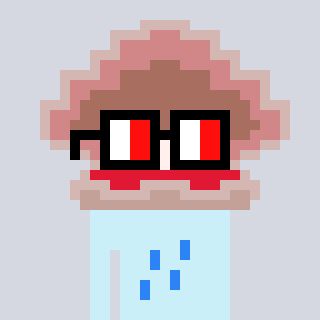
a pixel art character with square glasses with black frames and red eyes, a oyster-shaped head and a cold-colored body on a cool background